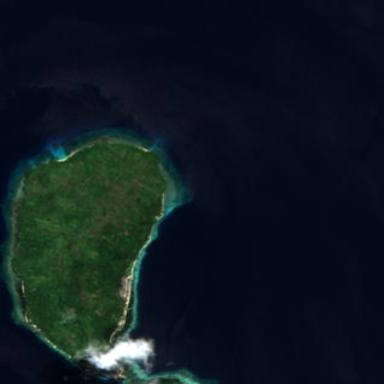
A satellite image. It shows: Island with natural coastline.